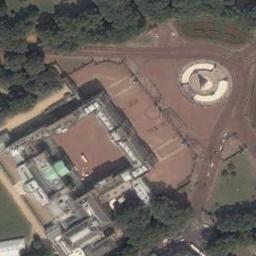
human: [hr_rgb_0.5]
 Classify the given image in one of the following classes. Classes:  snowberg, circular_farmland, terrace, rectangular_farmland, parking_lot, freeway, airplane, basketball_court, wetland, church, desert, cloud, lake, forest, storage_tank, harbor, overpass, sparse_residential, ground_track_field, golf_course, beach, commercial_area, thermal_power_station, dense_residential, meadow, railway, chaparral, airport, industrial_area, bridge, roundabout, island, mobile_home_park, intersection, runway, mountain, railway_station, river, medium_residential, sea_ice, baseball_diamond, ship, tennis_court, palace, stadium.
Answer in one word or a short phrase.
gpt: palace